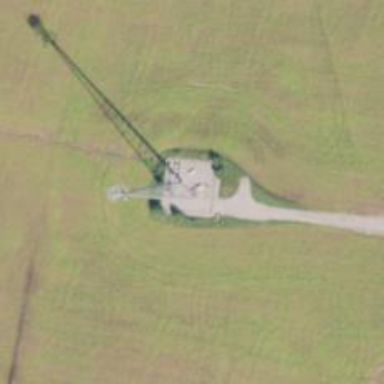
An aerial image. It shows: Mast structure.